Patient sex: M
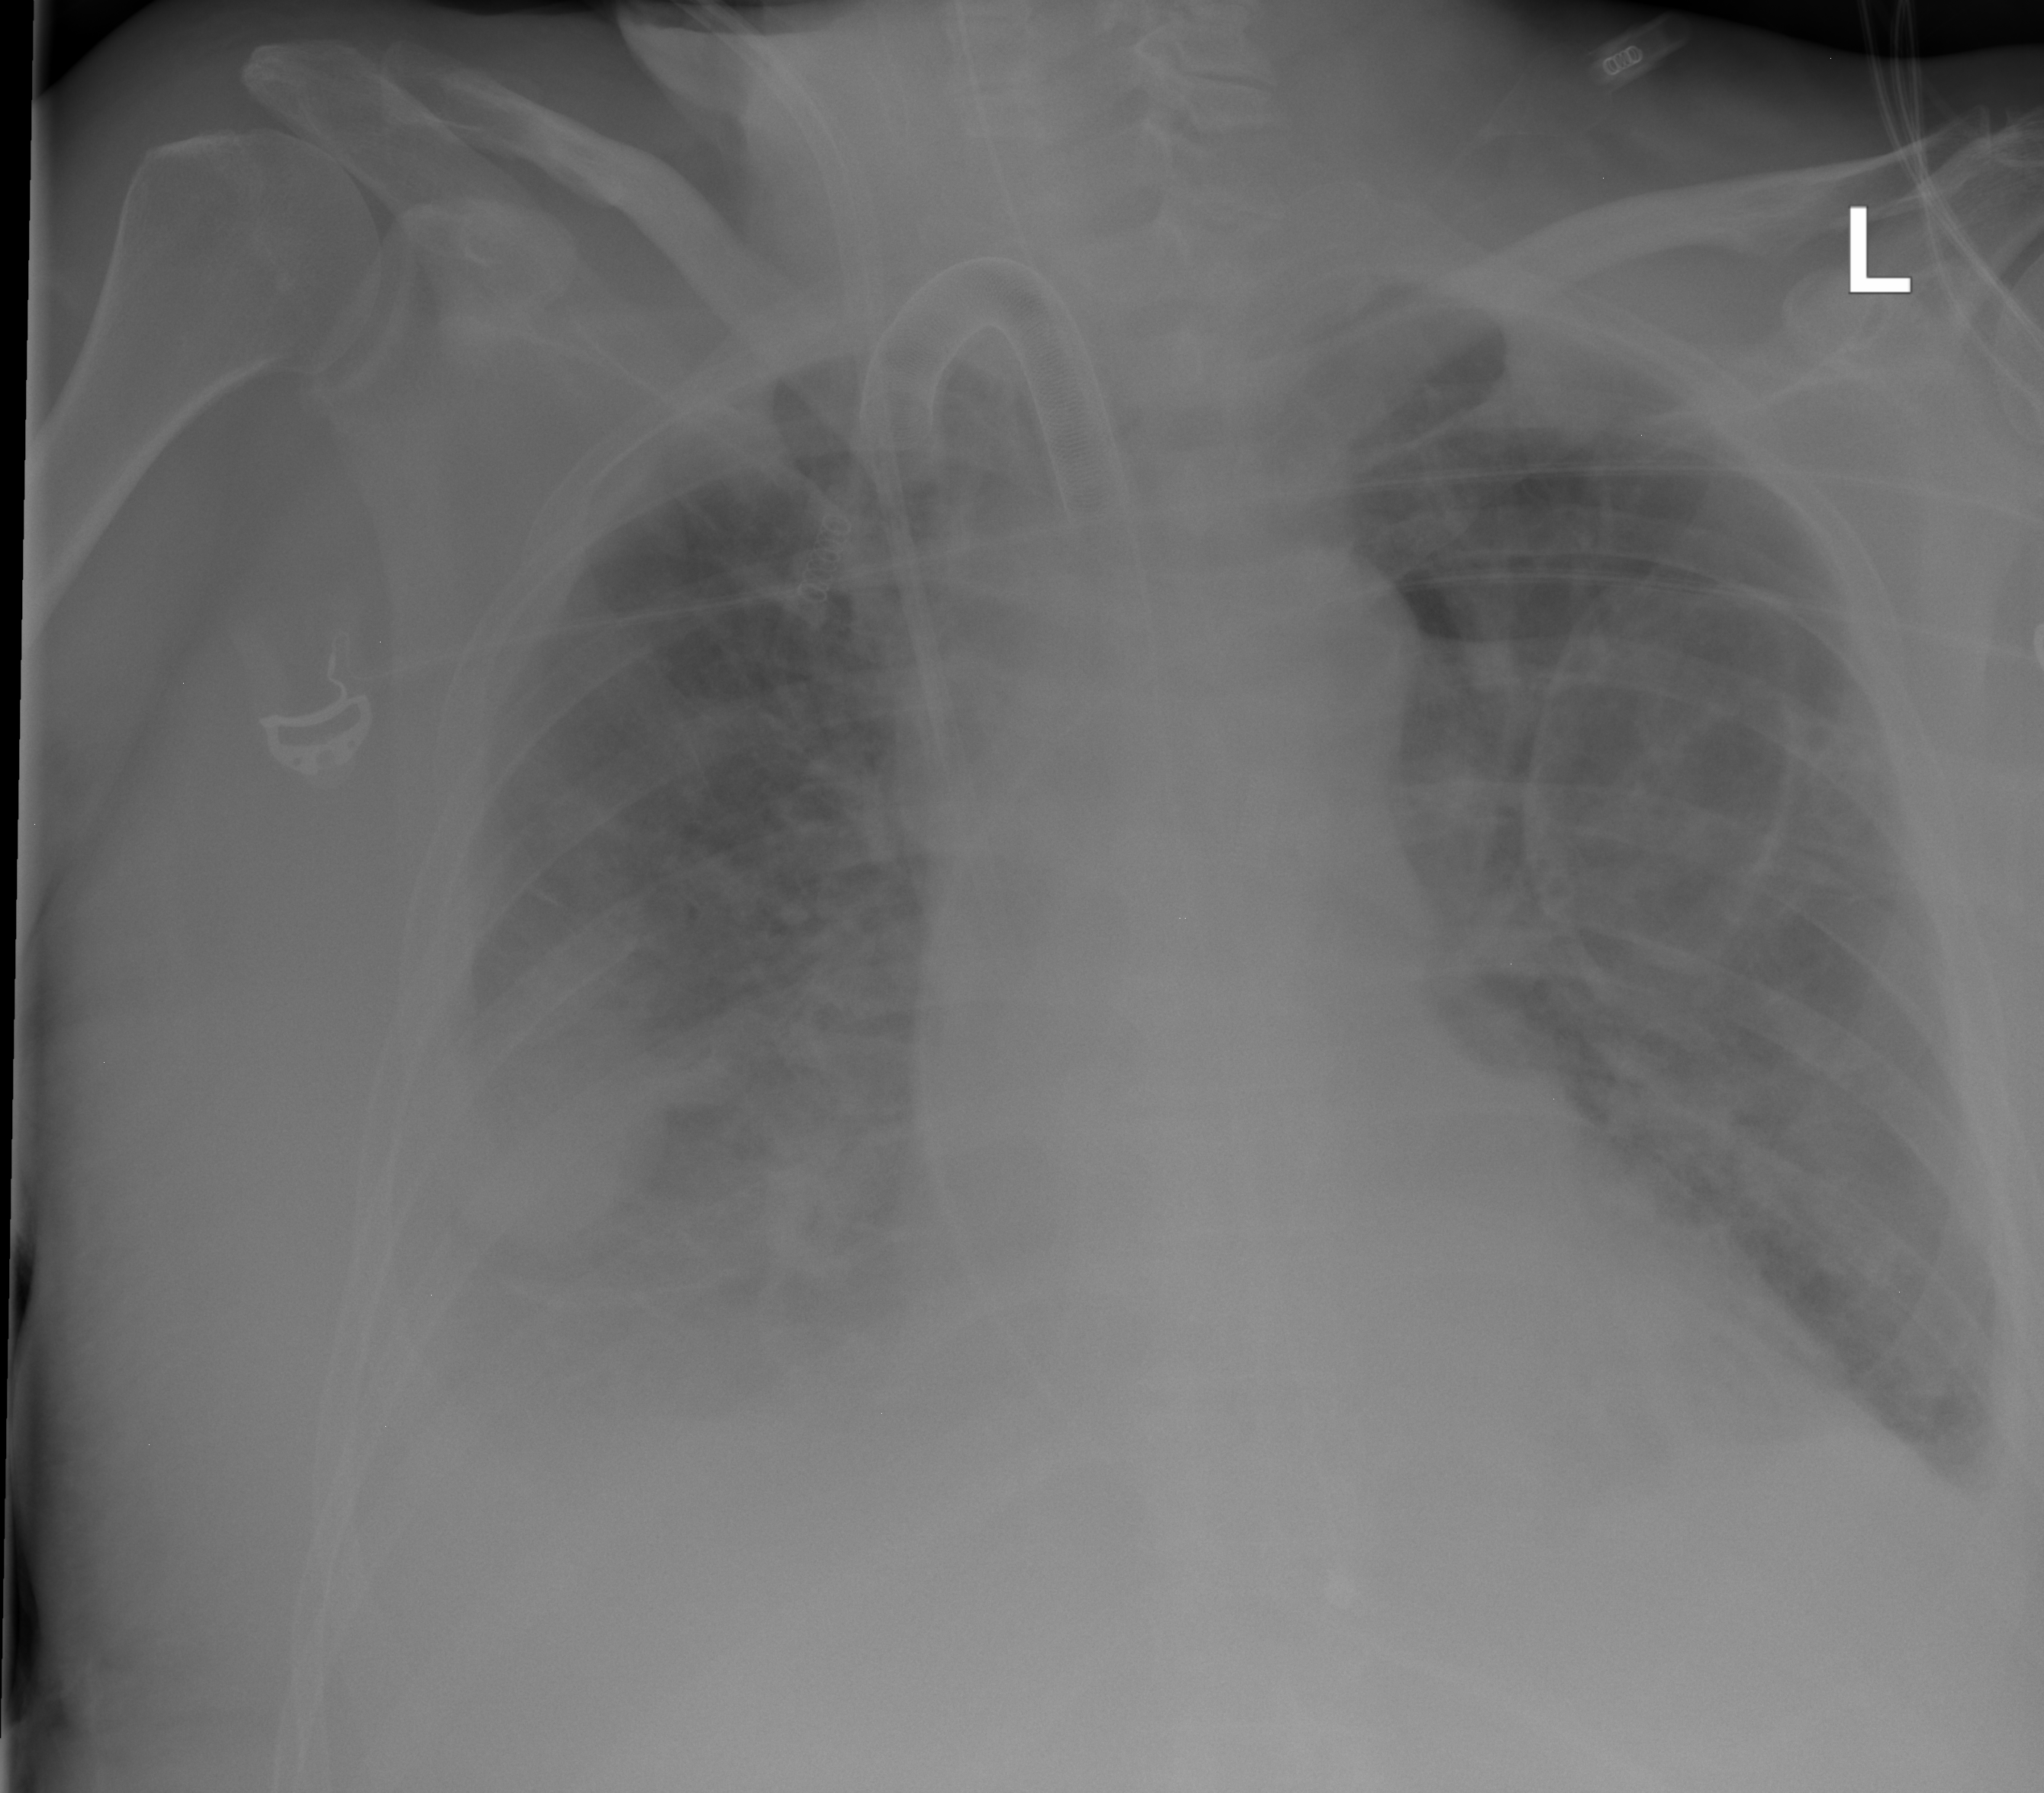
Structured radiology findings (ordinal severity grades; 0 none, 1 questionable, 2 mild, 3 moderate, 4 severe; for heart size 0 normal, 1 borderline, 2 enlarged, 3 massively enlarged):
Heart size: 2
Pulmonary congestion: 2
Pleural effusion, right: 3
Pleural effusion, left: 2
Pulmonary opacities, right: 2
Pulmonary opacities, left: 0
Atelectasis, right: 3
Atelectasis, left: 2